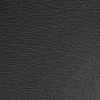
Atmospheric dust classification: not_dusty